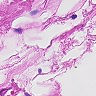
Metastatic tissue present: no